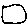
Label: square